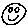
Label: smiley face